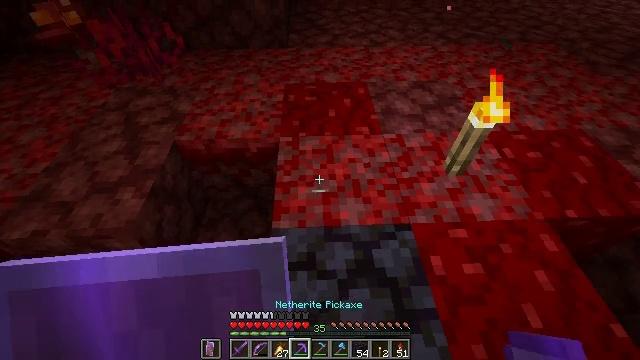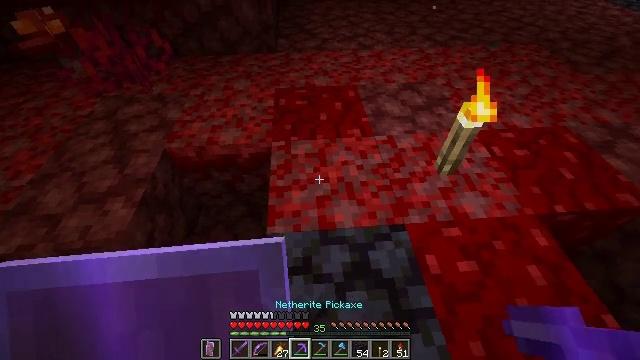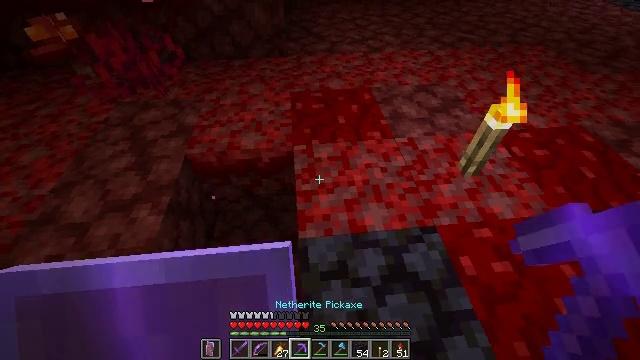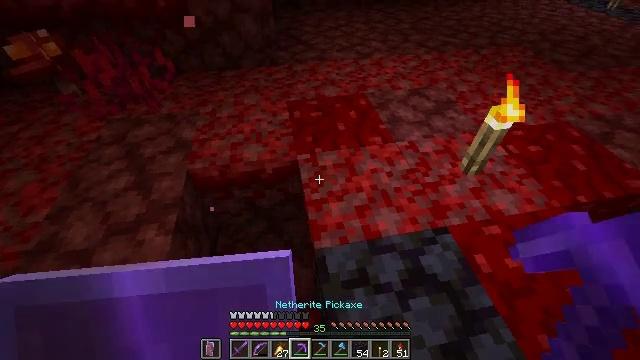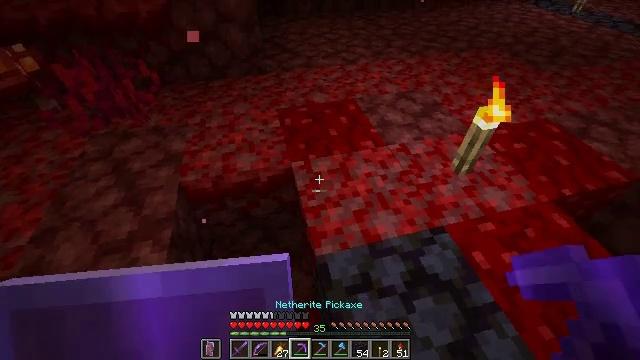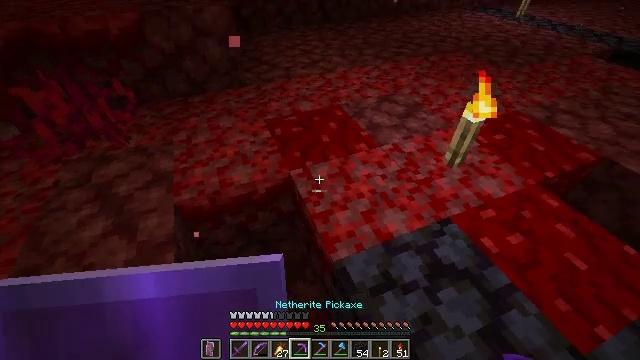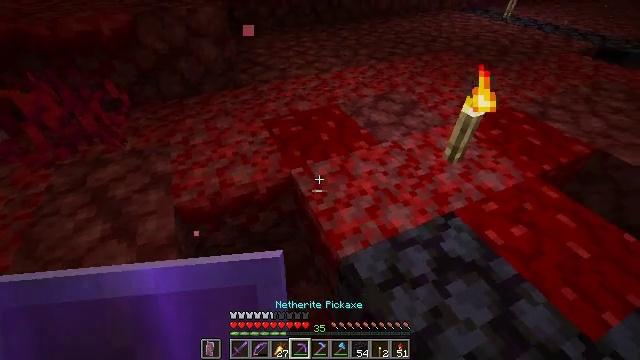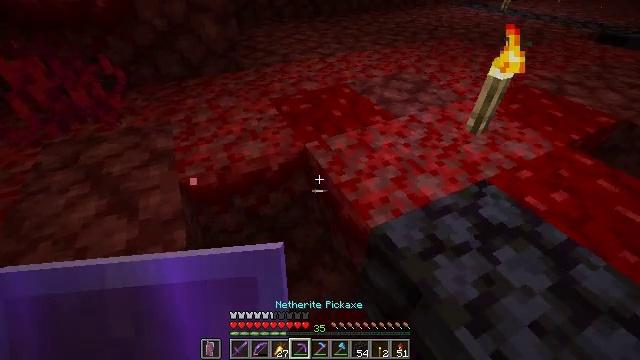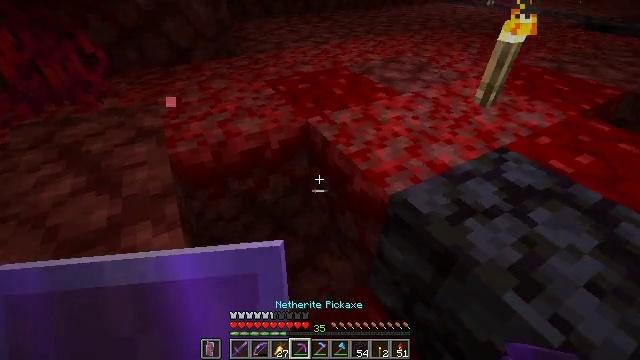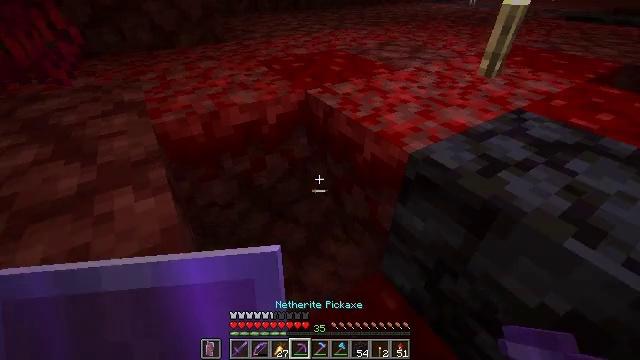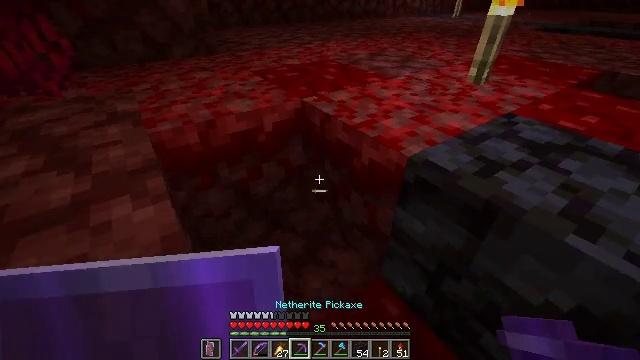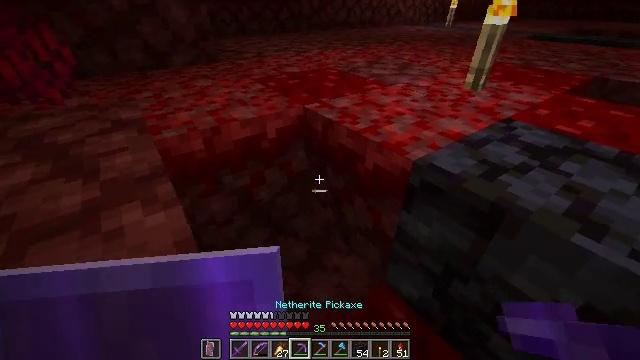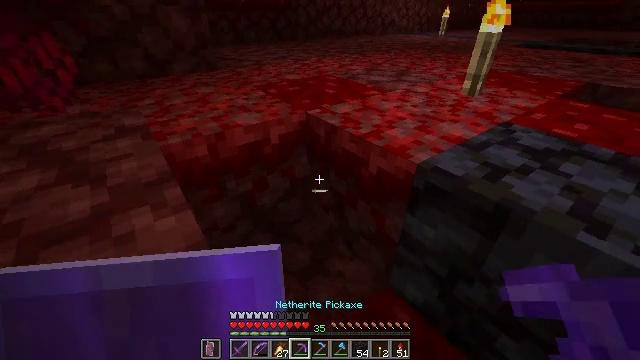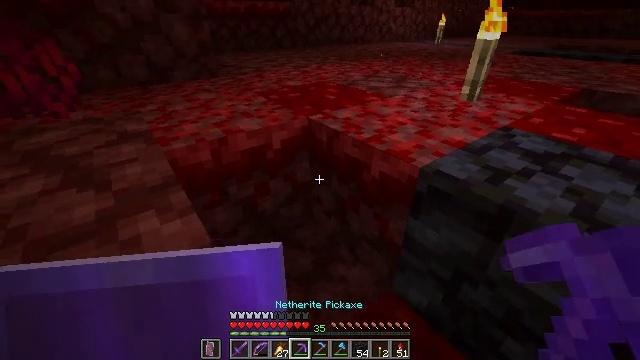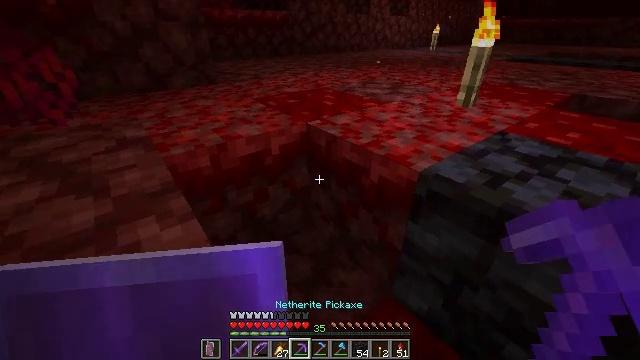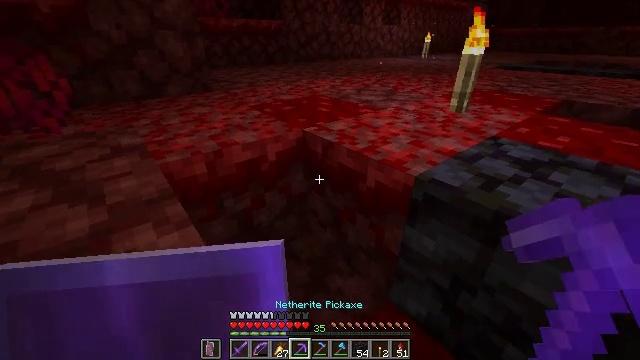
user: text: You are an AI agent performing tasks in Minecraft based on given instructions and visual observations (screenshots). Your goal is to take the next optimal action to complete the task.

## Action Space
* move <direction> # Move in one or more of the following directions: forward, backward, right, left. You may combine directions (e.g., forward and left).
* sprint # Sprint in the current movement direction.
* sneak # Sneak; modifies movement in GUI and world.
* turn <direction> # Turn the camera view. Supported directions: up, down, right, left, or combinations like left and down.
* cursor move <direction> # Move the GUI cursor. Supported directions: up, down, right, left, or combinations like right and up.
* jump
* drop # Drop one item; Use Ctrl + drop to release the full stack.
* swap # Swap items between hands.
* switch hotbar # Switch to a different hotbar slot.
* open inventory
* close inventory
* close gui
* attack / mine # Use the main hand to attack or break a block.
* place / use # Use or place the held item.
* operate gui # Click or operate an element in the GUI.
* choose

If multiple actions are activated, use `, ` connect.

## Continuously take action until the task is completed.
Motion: motion action
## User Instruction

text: Collect crimson nylium to use for building.
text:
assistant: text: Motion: move left, turn right
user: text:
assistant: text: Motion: move left, turn right
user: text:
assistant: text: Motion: move left, turn right and up
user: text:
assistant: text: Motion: move left, turn right and up
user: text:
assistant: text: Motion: move left, turn right and up
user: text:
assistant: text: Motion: move left, turn right
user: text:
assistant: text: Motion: turn right and up
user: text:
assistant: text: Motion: turn right and up
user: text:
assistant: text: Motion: turn right and up
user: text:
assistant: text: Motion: turn right and up
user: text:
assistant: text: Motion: turn right and up
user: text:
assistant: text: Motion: turn right and up
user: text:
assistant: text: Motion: turn up
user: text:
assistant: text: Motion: turn up
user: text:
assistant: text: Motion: turn right and up
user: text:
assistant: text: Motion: no_op
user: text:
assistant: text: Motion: turn right
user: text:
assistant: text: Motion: turn right
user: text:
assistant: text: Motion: no_op
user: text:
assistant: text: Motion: no_op
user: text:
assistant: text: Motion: no_op
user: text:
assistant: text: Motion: no_op
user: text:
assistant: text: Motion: no_op
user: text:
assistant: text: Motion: no_op
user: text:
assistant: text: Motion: turn right and up
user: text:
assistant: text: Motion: turn right and up
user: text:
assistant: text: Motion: turn right and up
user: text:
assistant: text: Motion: turn right and up
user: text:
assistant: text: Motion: turn right
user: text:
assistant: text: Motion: no_op